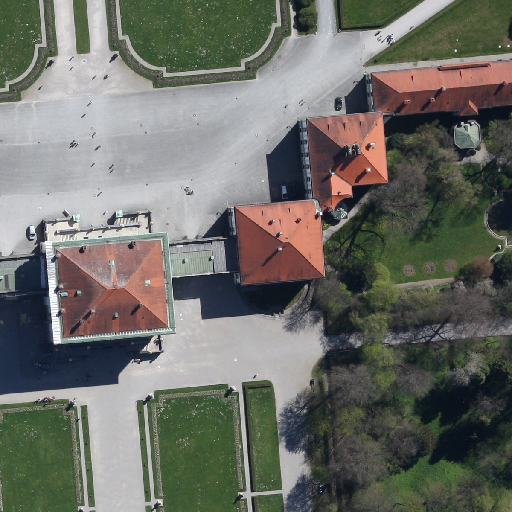
Referring expression: car